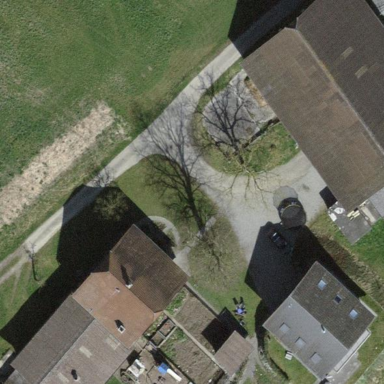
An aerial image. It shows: Farmyard area.